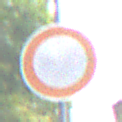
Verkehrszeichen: VerbotFahrzeugeAllerArt
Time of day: MorningAfternoon
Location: Outdoor (Urban)
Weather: Overcast
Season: NotSpecified
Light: Natural